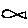
Label: fish